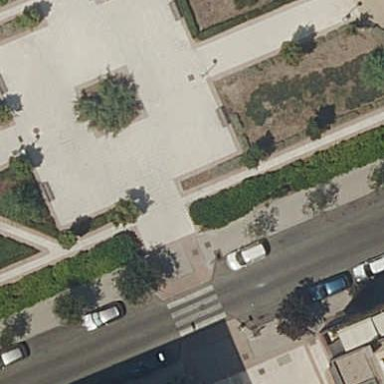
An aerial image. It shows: Footway surfaced with paving stones.